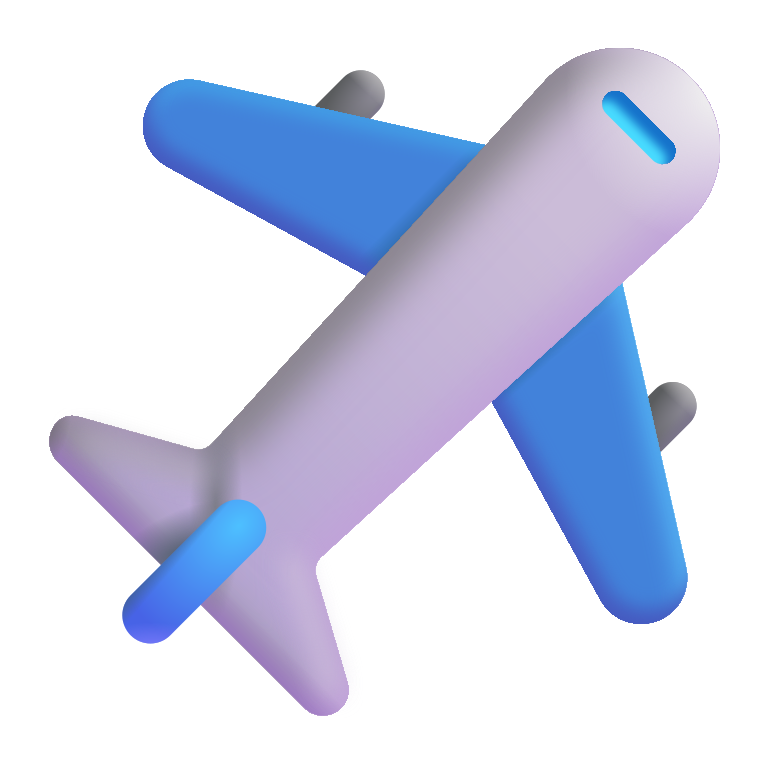
airplane color